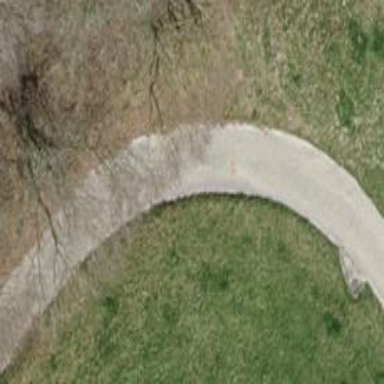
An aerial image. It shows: Well-maintained track road with grade 1 tracktype.